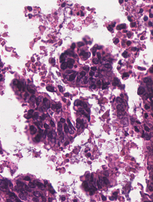
Tumor epithelial tissue: yes
Tumor-associated stroma tissue: no
Normal tissue: no